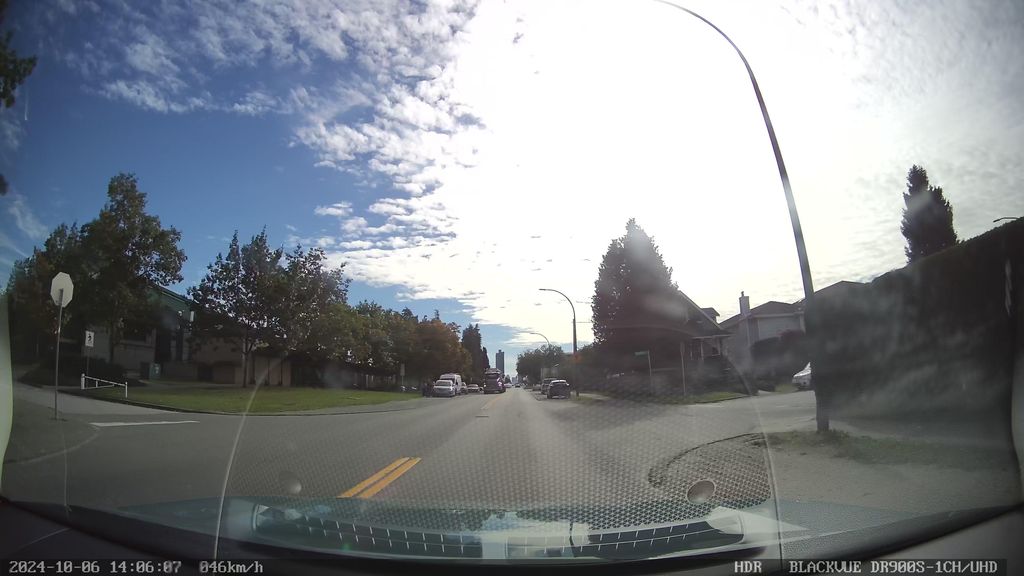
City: vancouver